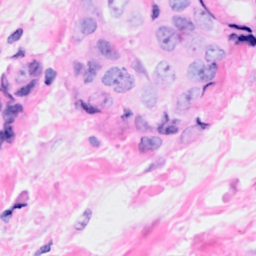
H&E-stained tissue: Breast